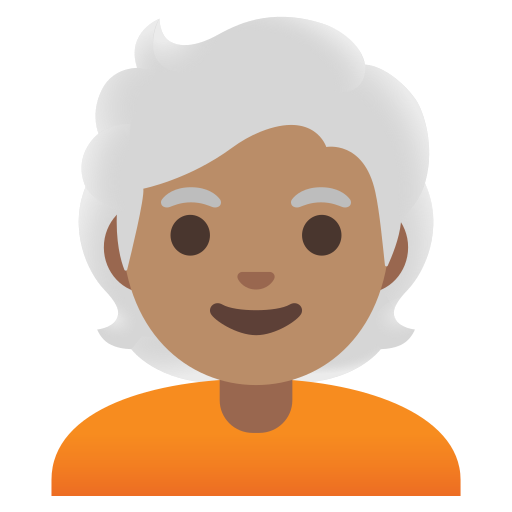
Emoji: 🧑🏽‍🦳